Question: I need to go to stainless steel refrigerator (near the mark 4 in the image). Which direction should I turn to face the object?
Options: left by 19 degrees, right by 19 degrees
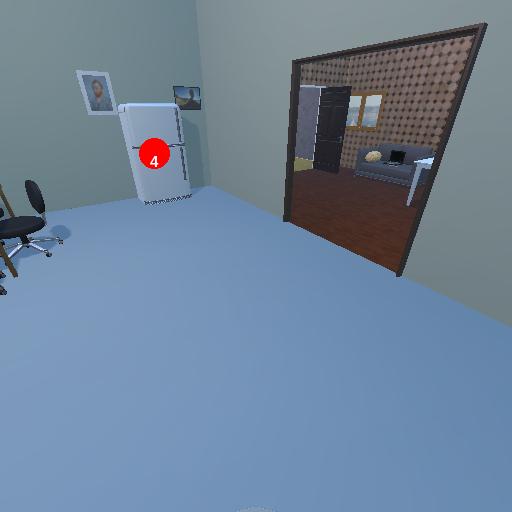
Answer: left by 19 degrees